Interaction volume radius: 5 \u00c5
Interaction volume height: 15 \u00c5
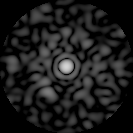
Disorder parameter: 0.8088